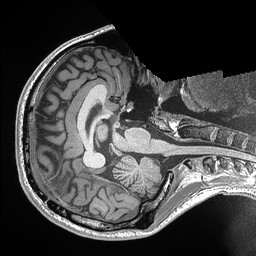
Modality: T1w
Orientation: axial
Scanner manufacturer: siemens
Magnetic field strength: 3 T
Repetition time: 2.3 s
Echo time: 0.00298 s